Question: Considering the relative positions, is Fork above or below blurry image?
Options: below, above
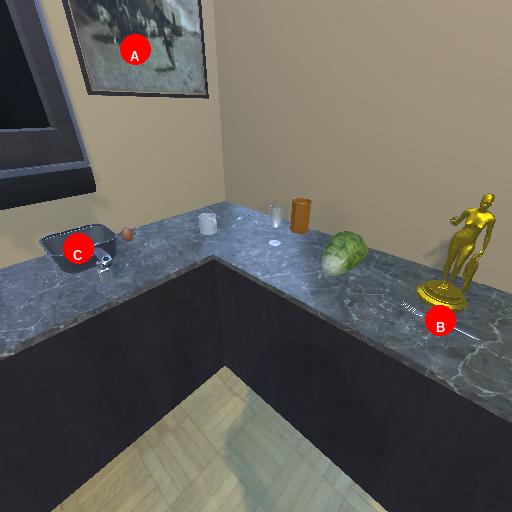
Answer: below